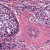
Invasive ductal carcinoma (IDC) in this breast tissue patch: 1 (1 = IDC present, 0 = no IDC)